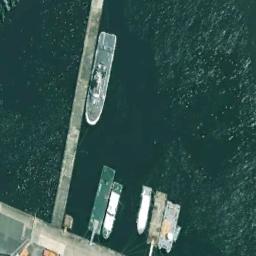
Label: ship